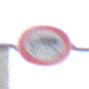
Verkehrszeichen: TatsaechlicheLaenge
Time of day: MorningAfternoon
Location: Outdoor (Urban)
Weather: Overcast
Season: NotSpecified
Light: Natural